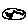
Label: cat